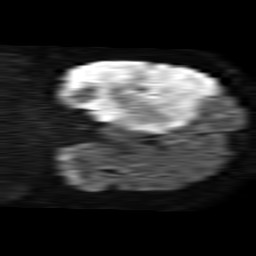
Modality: TRACE
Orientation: coronal
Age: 46
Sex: male
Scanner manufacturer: philips
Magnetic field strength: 1.5 T
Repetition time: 4.6 s
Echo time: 0.08631 s